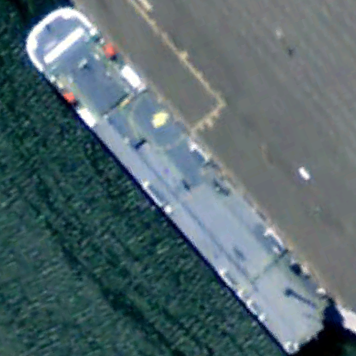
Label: civil